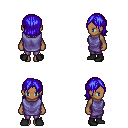
a pixel art fantasy rpg character, female body template, human, dark skin, chain tabard jacket, magenta pants, blue long bangs hairstyle, black shoes, four views (front, back, left, right), 2x2 character sprite sheet, small pixel art, hard edges, no anti-aliasing